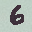
Label: 6